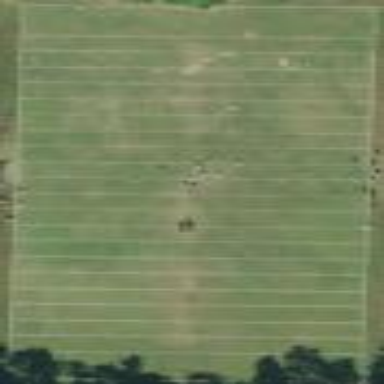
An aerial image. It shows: American football pitch for leisure and sport activities.